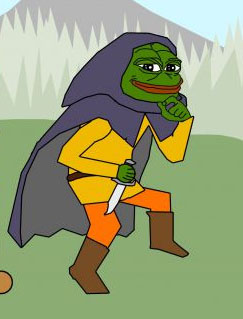
Label: 5_Pepe